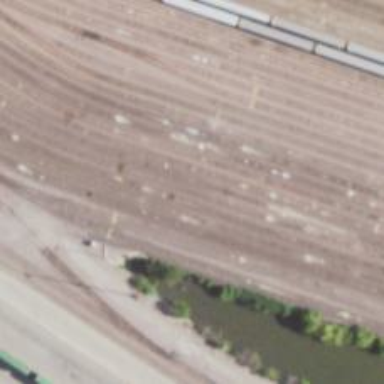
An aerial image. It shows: Abandoned railway yard.